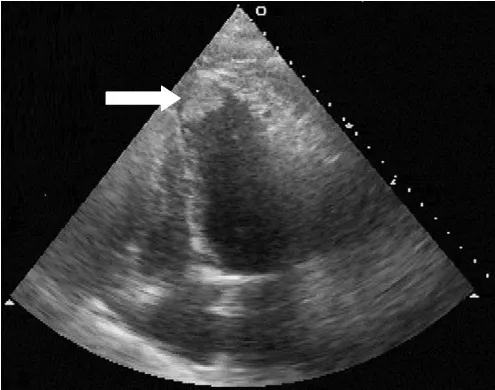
Cardiac duplex ultrasound image (4-chamber view), obtained 2 days after thrombolysis showing the thrombus attached to left ventricular apex (arrow).
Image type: radiology (ultrasound)